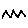
Label: zigzag